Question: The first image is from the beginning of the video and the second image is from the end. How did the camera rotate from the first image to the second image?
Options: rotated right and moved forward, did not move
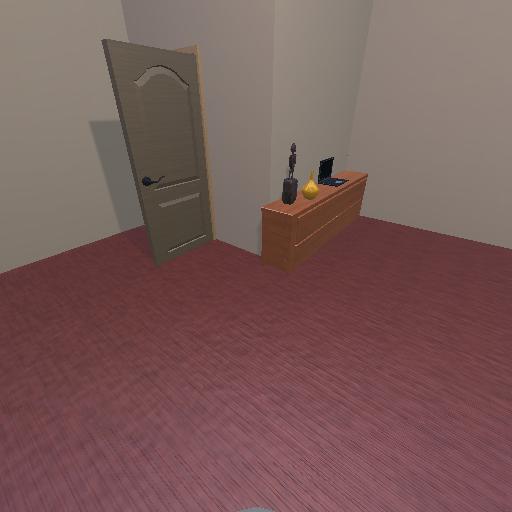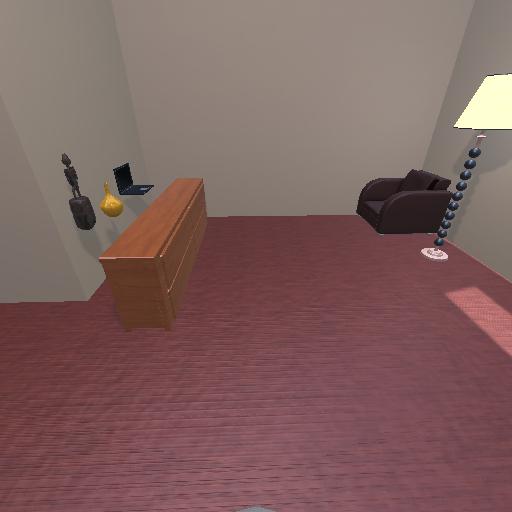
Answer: rotated right and moved forward